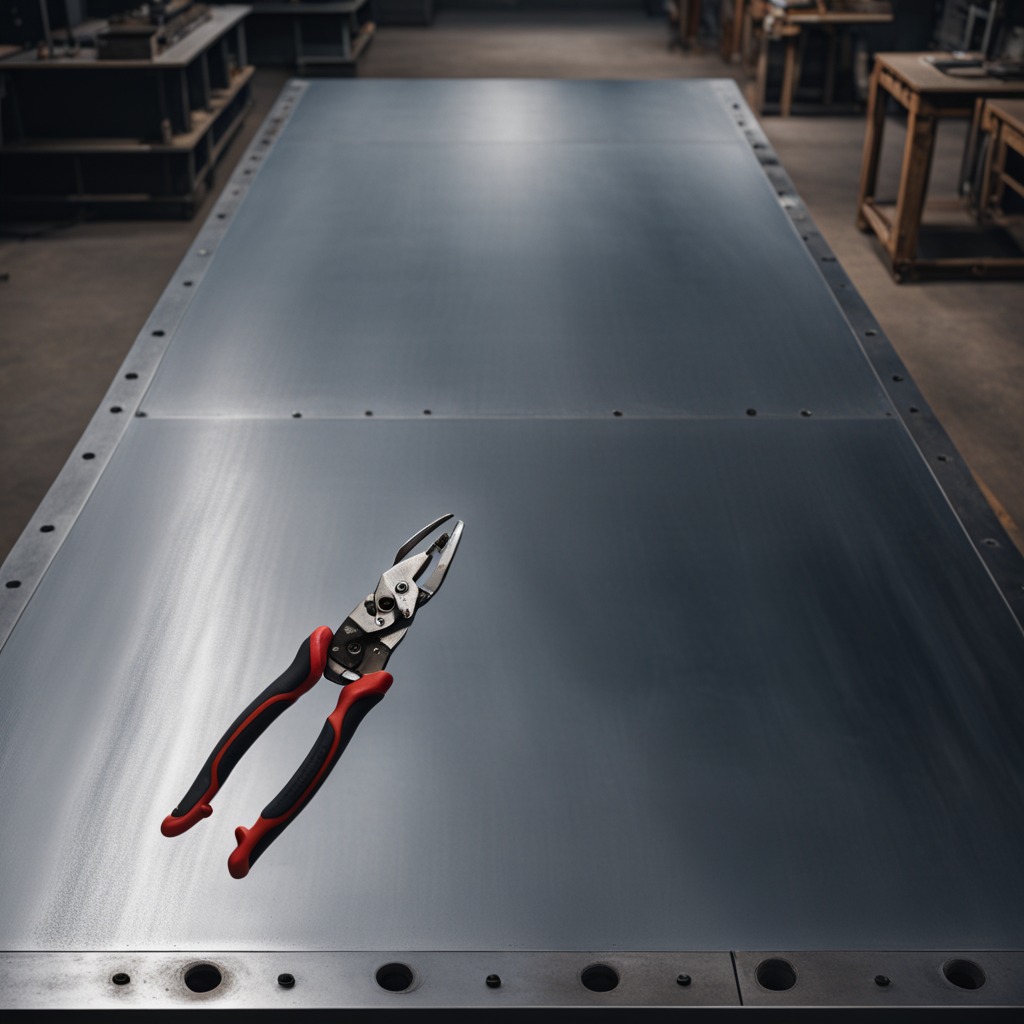
A plier is lying on a cold steel table in a mining workshop.